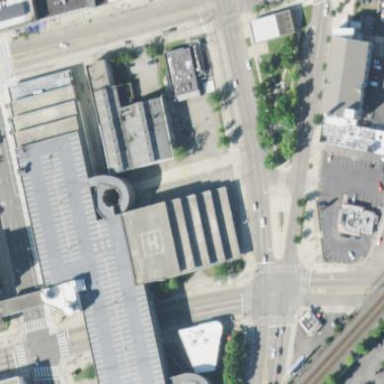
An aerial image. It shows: Multi-storey parking building.